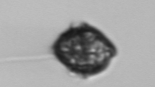
Label: Kryptoperidinium_triquetrum